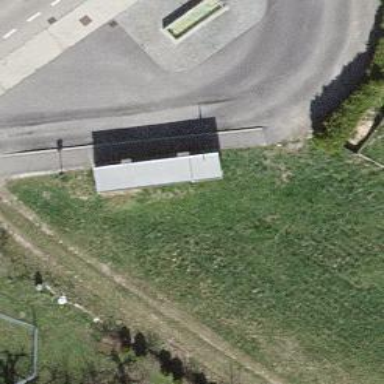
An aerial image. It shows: Bus stop along the road.